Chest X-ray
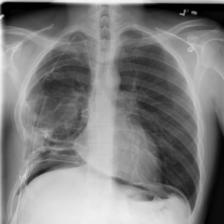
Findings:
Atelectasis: negative
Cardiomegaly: negative
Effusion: negative
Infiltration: negative
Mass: negative
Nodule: negative
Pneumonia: negative
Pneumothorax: negative
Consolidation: negative
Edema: negative
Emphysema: negative
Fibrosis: negative
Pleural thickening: negative
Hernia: negative